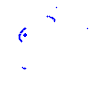
Particle: proton